Field crop: tomato
Growth stage: 2
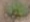
Species: solanum